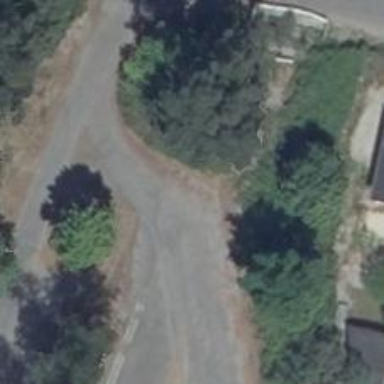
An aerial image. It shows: Parking aisle designated as service road.